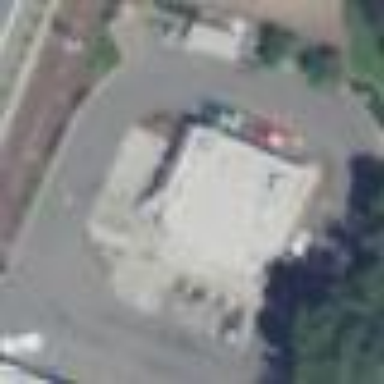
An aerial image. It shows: Parking area with asphalt surface.